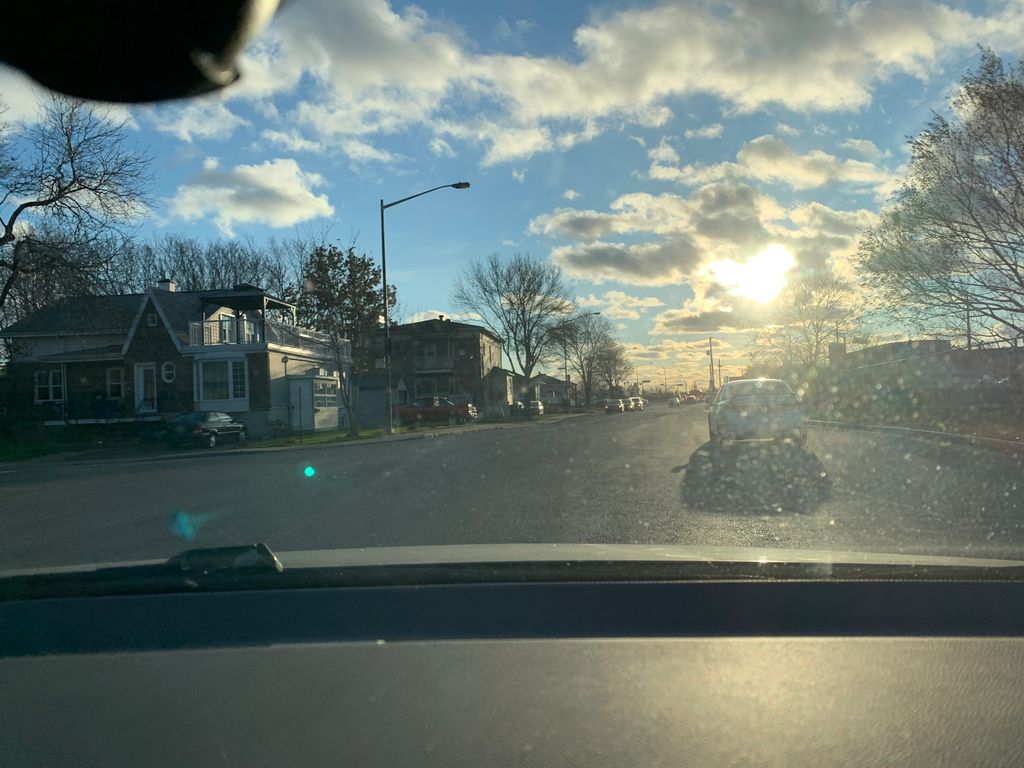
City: quebec_city